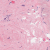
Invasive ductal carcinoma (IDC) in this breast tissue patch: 0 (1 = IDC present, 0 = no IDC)